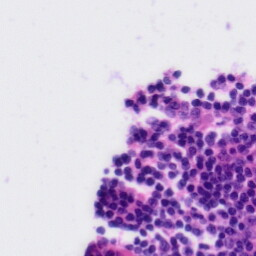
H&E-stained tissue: Tonsil